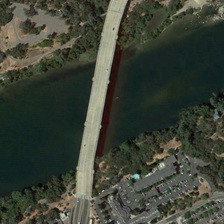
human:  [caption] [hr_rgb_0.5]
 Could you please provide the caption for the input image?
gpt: a bridge is over a river with many green trees and several parking lots in two sides .

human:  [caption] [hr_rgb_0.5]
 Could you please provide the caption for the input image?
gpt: a bridge connects the two sides of the river .

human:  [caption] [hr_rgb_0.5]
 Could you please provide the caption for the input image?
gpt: a bridge is over a river with many green trees and several parking lots in two sides .

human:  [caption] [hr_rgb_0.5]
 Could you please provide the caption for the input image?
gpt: one side of the bridge is the city, the other side is a green area .

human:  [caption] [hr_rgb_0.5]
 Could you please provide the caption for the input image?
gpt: a bridge connects the two sides of the river .